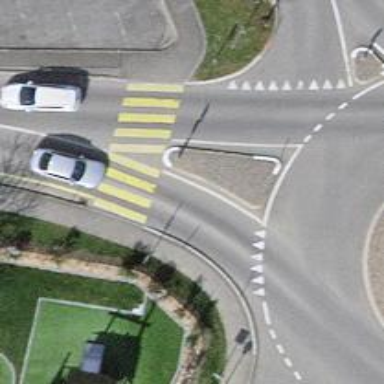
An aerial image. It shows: Zebra crossing on the road.